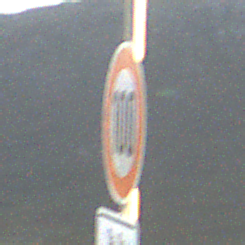
Verkehrszeichen: Geschwindigkeit100
Zusatzzeichen unten: ZeitangabenMitBeschraenkungAufWochentage9
Umgebung: Outdoor, Nature
Tageszeit: SunriseSunset
Wetter: PartlyCloudy
Licht: Natural
Jahreszeit: Summer
Kontrast: HighContrast